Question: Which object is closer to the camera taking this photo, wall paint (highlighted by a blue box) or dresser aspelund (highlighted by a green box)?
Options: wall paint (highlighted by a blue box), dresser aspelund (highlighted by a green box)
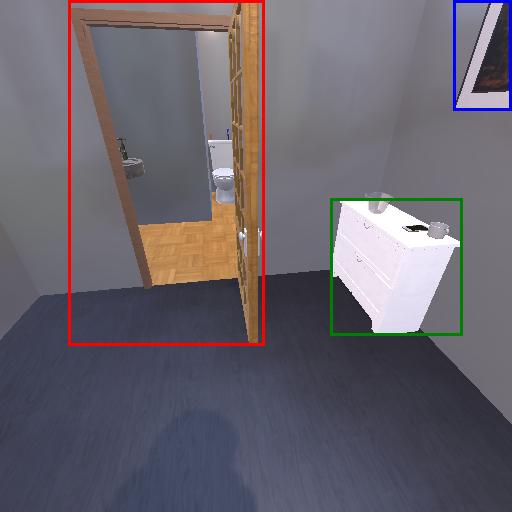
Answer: wall paint (highlighted by a blue box)